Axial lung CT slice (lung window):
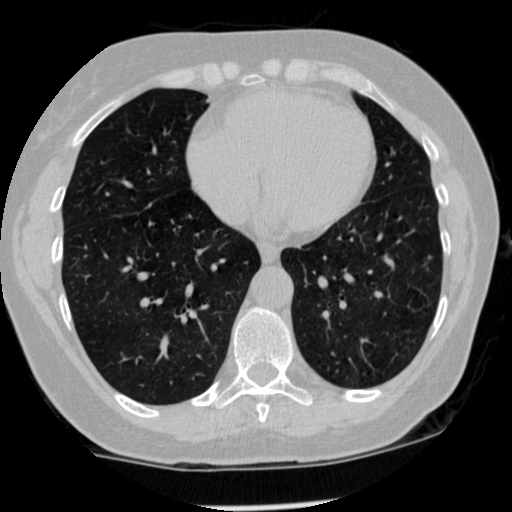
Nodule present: yes
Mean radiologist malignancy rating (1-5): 3